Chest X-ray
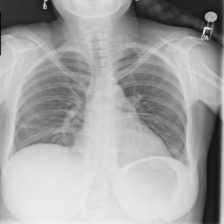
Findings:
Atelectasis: positive
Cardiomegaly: negative
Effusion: negative
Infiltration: negative
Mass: negative
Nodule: negative
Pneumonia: negative
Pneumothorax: negative
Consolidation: negative
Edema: negative
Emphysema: negative
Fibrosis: negative
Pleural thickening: negative
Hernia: negative